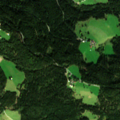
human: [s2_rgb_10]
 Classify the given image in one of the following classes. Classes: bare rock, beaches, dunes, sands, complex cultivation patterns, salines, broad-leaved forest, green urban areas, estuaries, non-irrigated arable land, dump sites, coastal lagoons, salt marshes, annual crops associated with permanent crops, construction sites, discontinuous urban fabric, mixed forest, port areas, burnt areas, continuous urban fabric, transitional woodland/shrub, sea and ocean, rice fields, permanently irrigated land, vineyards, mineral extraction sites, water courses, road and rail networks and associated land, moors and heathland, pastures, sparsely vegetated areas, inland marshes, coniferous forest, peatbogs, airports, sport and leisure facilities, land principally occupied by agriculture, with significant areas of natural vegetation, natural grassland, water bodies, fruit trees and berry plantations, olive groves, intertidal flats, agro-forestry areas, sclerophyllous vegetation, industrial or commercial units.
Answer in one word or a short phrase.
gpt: pastures, coniferous forest